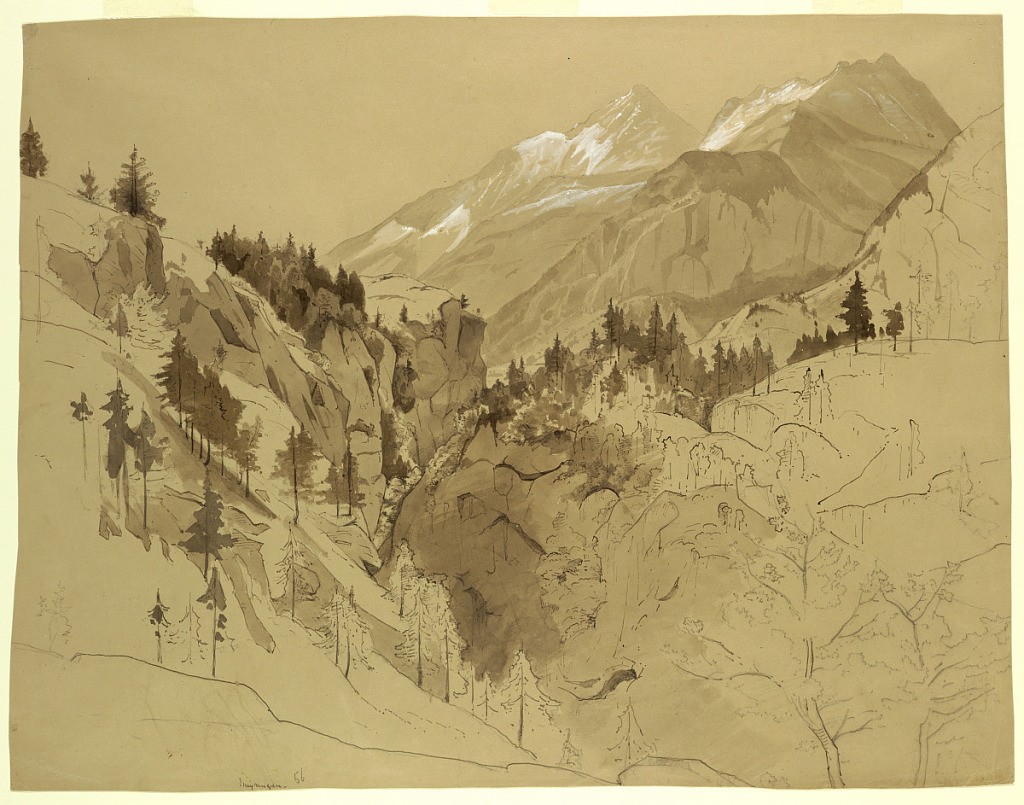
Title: Study of landscape, Meiringen, Switzerland
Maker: William Stanley Haseltine, American, 1835–1900
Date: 1856
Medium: Brush and wash, gouache, graphite on wove paper
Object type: Drawing
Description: View of a valley between two wooded hillsides with snow-covered mountains in right distance.